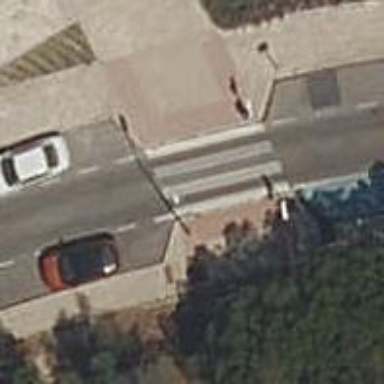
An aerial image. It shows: Zebra crossing on the road.